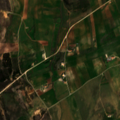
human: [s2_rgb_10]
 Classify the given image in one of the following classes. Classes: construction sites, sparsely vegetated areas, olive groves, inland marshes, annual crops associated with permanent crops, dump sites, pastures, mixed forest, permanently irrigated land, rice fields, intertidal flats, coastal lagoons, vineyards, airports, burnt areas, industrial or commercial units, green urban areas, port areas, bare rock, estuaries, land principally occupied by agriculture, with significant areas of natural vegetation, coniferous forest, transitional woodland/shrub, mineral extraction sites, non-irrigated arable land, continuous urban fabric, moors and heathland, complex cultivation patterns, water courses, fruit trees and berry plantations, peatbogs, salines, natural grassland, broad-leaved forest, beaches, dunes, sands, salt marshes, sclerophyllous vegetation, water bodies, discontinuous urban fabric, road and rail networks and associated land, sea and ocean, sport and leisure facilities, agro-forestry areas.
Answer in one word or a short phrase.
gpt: non-irrigated arable land, land principally occupied by agriculture, with significant areas of natural vegetation, sclerophyllous vegetation, transitional woodland/shrub